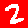
Digit: 2